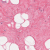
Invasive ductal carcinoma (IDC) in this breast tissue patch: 0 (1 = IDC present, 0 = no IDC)